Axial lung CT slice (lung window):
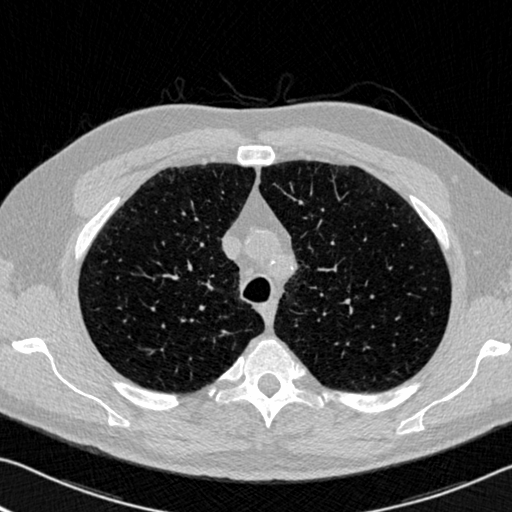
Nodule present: no